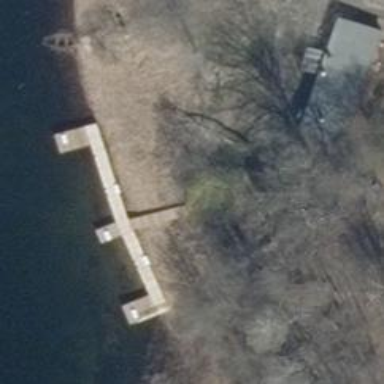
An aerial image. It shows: Man-made pier.